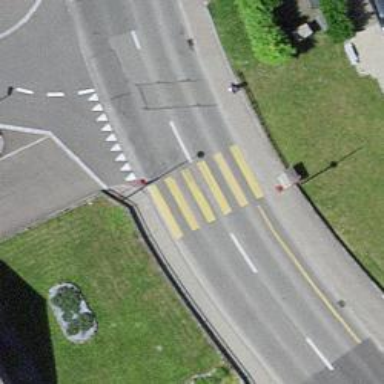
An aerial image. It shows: Uncontrolled zebra crossing on the road.